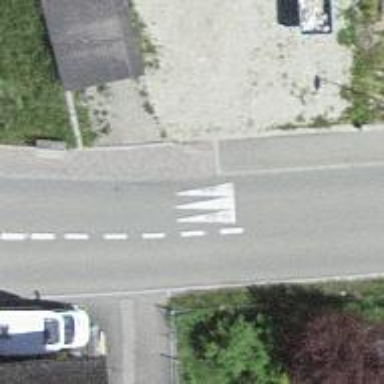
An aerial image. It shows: Bump for traffic calming.